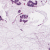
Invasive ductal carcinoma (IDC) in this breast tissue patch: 1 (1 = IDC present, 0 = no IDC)